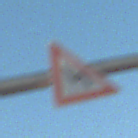
Verkehrszeichen: DoppelkurveZunaechstLinks
Umgebung: Outdoor, Nature
Tageszeit: SunriseSunset
Wetter: Clear
Licht: Natural
Jahreszeit: NotSpecified
Kontrast: HighContrast